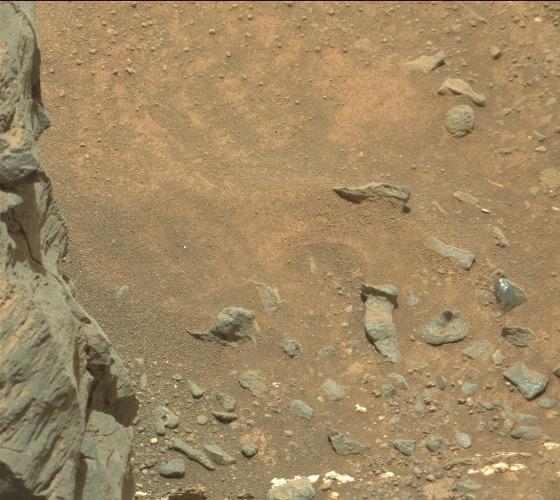
Terrain classes present: Bedrock, Gravel / Sand / Soil, Rock